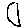
Label: moon